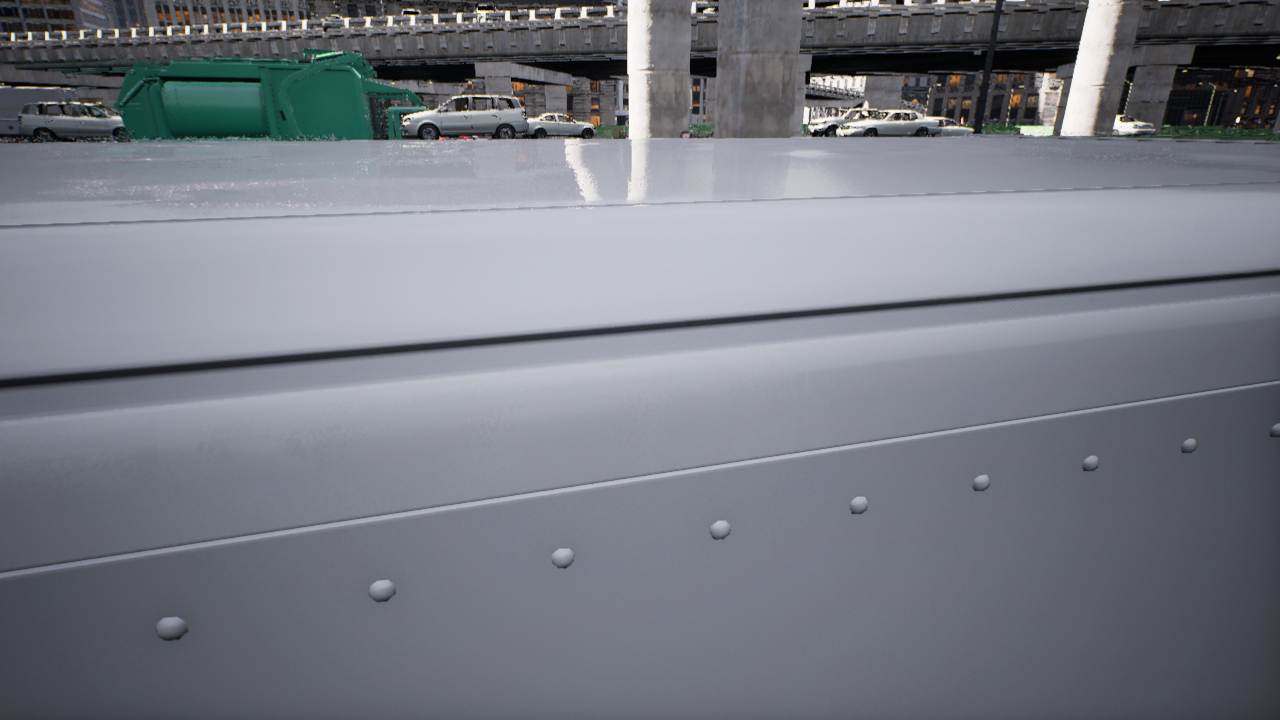
Venue: downtown
Lighting: clear day
Vehicle rig: sedan